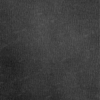
Label: dusty